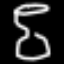
Label: hourglass